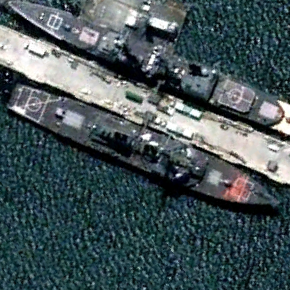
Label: destroyer